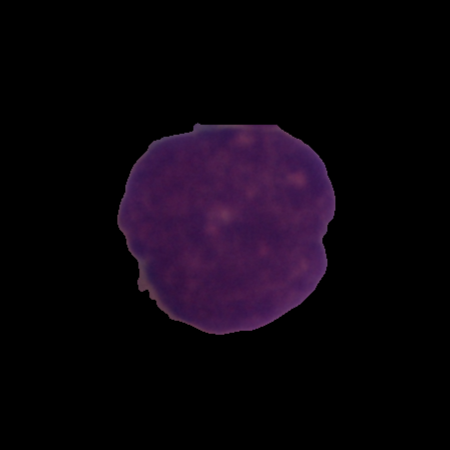
Label: cancer